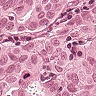
Metastatic tissue present: yes